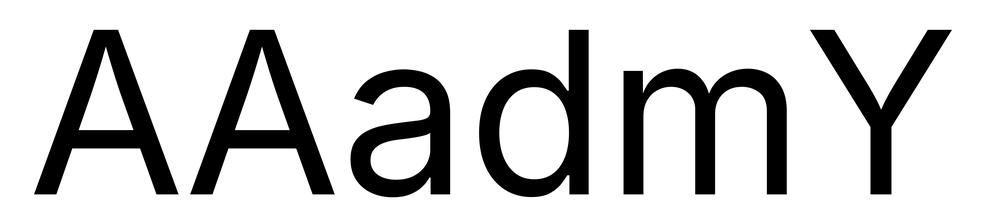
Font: Inter_Regular